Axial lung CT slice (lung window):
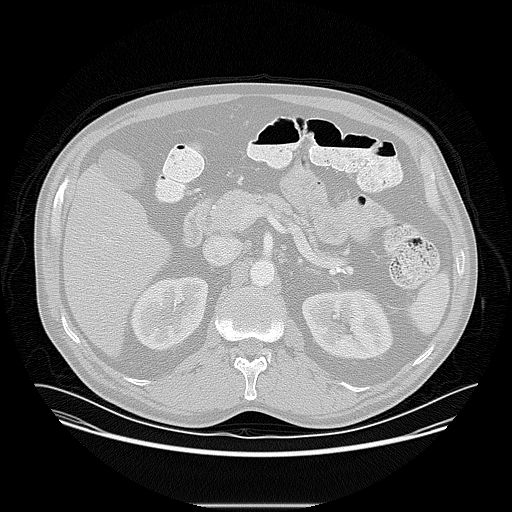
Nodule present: no